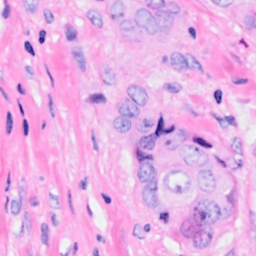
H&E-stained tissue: Breast